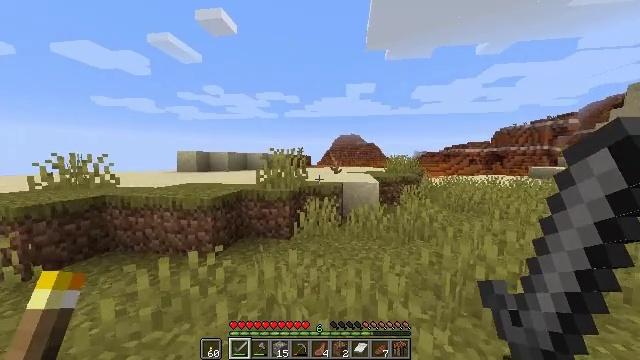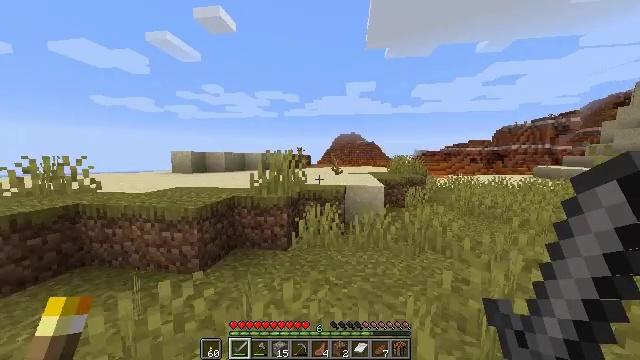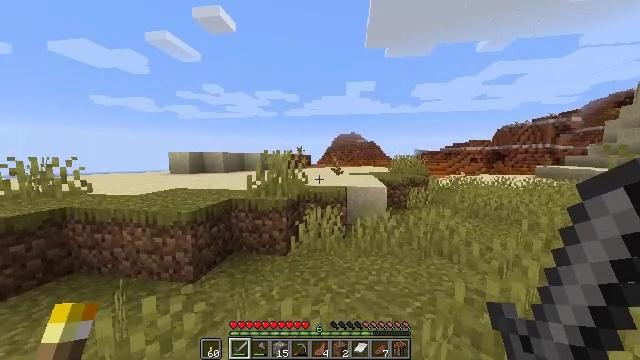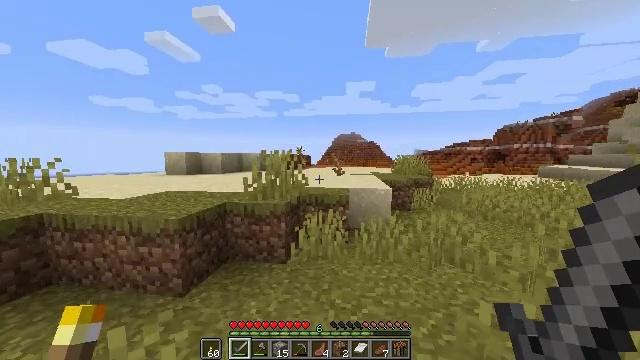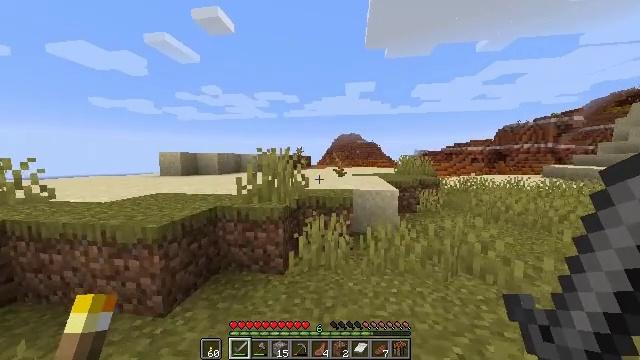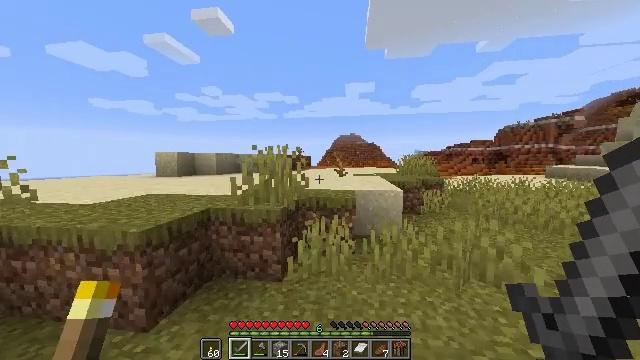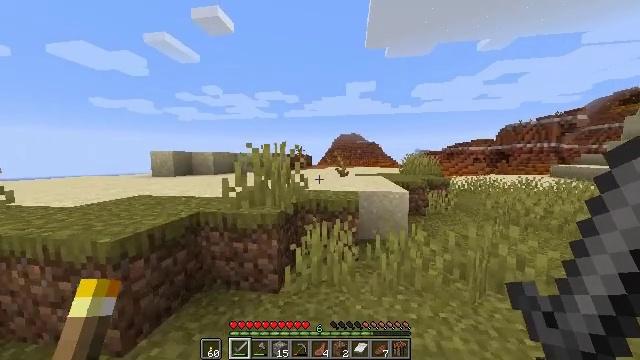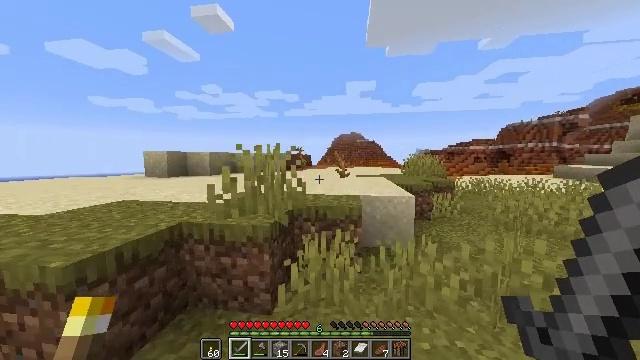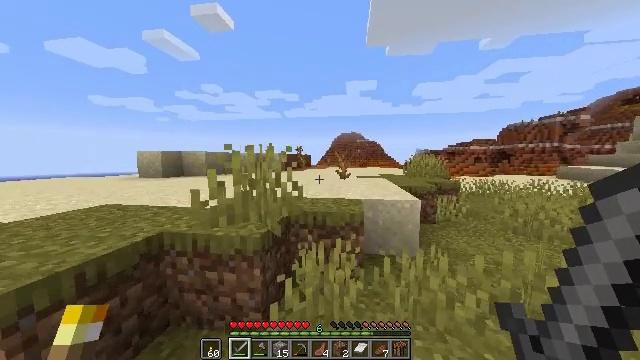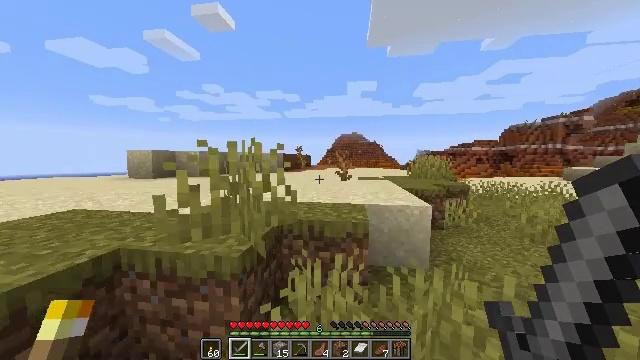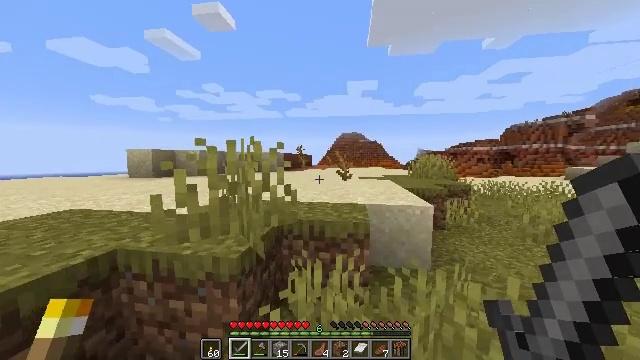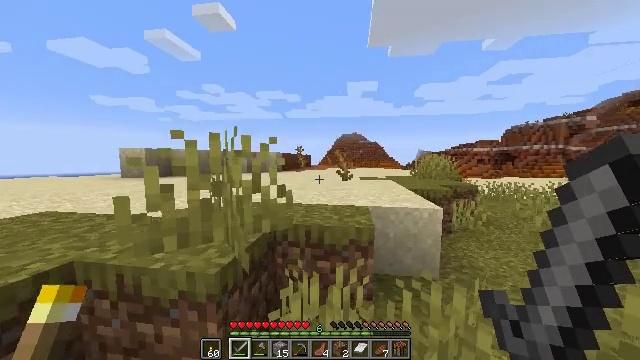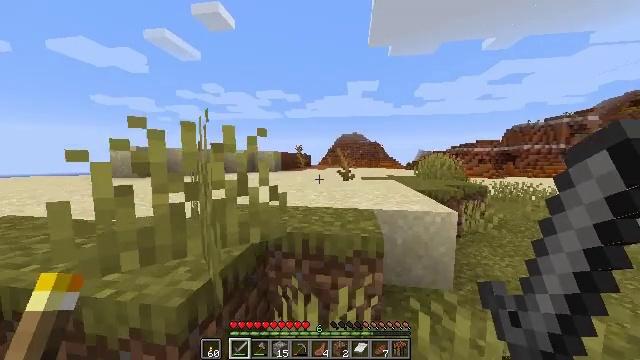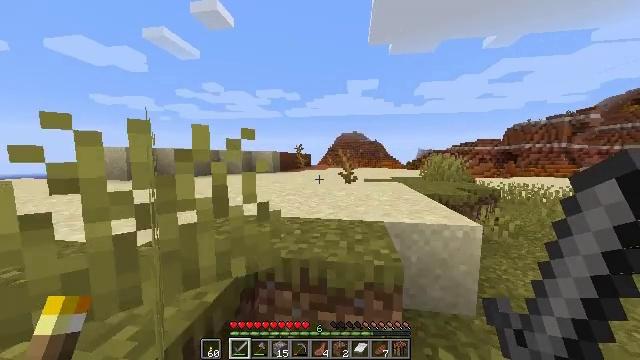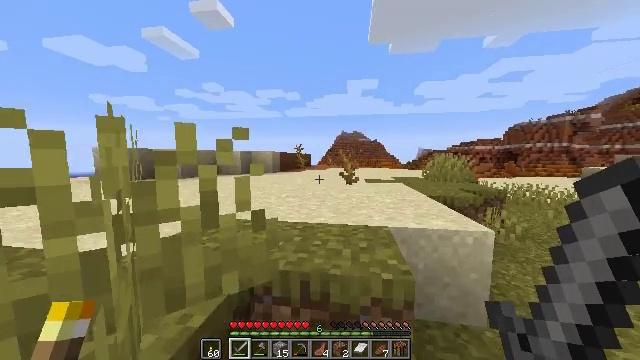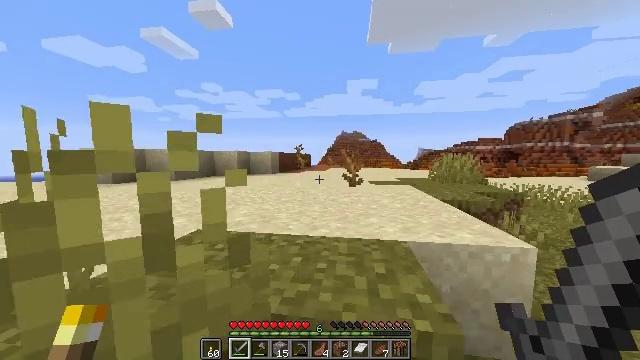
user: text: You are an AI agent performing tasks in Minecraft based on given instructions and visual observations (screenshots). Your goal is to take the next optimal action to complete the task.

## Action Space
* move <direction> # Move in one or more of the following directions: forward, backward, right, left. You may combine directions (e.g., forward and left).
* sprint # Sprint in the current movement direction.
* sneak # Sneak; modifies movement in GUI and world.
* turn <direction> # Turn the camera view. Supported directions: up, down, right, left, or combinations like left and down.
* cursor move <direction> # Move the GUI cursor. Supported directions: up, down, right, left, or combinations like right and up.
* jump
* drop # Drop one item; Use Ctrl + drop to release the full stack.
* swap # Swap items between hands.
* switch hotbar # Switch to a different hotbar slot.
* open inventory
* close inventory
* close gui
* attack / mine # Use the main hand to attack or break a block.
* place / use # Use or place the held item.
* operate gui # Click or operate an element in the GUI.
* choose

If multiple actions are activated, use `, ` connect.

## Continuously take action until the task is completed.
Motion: motion action
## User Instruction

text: Mine the sugar cane near rivers.
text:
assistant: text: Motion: move forward, sprint
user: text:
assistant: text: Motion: move forward, sprint
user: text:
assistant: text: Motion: move forward, sprint
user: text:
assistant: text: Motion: move forward, sprint
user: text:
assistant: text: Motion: move forward, sprint
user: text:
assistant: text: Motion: move forward, sprint
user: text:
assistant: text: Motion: move forward, sprint
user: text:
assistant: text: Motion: move forward, sprint
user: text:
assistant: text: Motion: move forward, sprint
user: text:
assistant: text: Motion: move forward, sprint
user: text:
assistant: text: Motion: move forward, sprint
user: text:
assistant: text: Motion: move forward, sprint
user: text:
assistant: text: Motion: move forward, sprint
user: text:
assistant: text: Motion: move forward, sprint
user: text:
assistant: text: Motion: move forward, sprint
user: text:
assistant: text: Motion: move forward, sprint
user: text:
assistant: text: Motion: move forward, sprint
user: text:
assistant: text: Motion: move forward, sprint, jump
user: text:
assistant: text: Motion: move forward, sprint, jump
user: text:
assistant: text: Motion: move forward, sprint, turn left, jump
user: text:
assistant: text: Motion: move forward, sprint, turn left, jump
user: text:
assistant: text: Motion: move forward, sprint, turn left
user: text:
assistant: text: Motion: move forward, sprint, turn left
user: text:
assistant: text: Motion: move forward, sprint, turn left
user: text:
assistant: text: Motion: move forward, sprint, turn left
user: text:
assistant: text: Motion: move forward, sprint, turn left
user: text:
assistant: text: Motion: move forward, sprint, turn left
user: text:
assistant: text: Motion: move forward, sprint, turn left
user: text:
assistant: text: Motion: move forward, sprint, turn left
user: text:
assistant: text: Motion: move forward, sprint, turn left